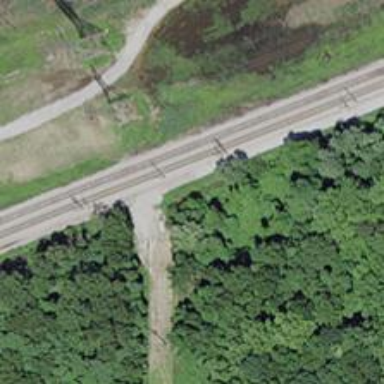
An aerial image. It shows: Railway siding with rails.